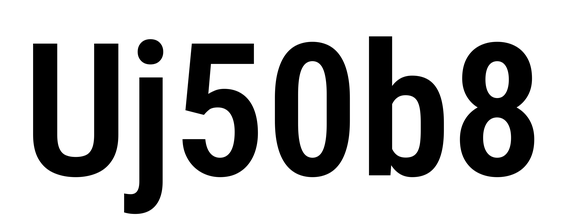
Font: Roboto_Condensed_SemiBold